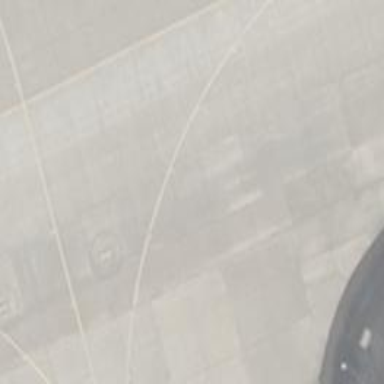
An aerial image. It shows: Taxiway at the airport with concrete surface.